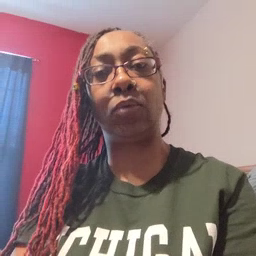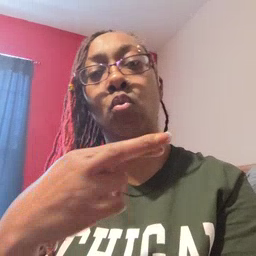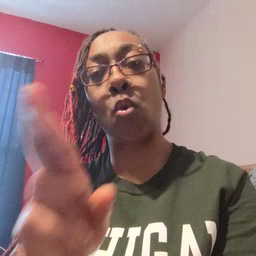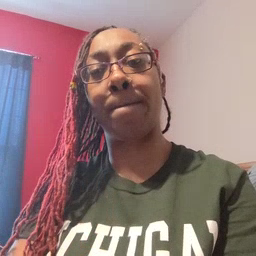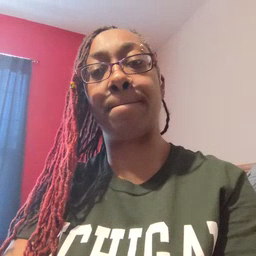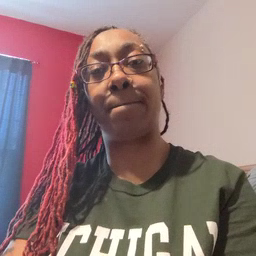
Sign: room